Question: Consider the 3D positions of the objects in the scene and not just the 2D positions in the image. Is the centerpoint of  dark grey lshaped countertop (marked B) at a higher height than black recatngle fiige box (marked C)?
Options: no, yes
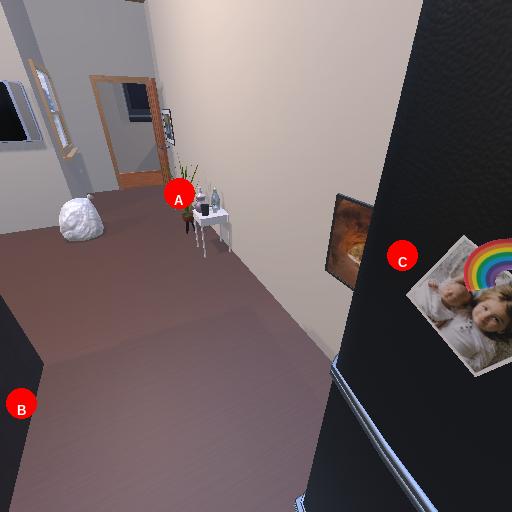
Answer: no